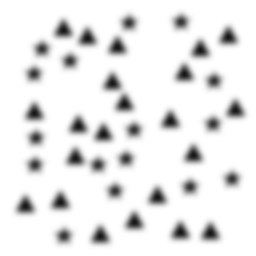
Squares: 0
Triangles: 22
Stars: 16
Total shapes: 38